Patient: sex F, age 57
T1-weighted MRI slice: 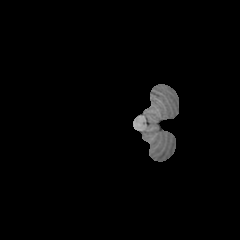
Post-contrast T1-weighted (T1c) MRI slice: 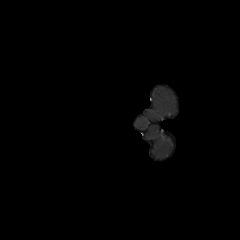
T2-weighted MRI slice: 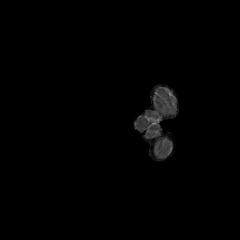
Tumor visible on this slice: no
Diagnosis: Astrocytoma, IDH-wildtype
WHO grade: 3